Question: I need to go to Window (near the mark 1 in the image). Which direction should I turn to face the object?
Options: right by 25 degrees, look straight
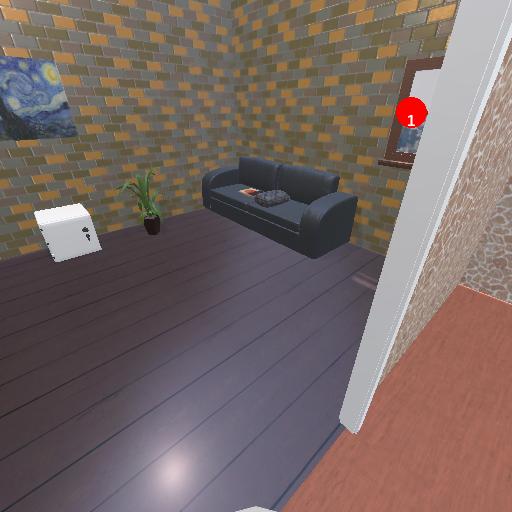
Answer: right by 25 degrees